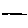
Label: line